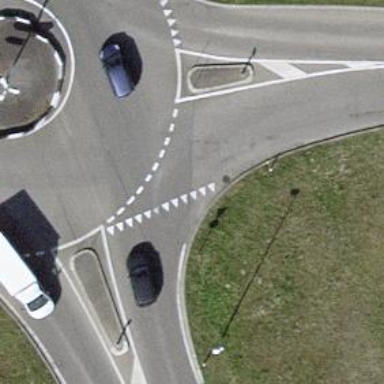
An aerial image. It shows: Road with "give way" sign.